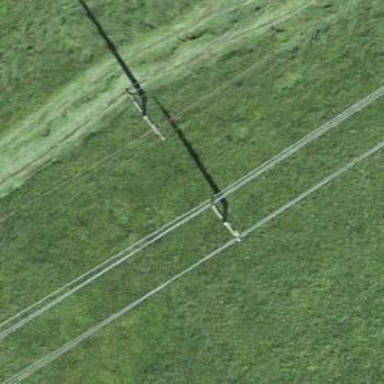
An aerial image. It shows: Power line is depicted.